【题型】解答题　【知识点】解析几何　【难度】medium
已知椭圆$E:\dfrac{x^2}{12} + \dfrac{y^2}{b^2} = 1(a > b > 0)$过点$\left(3,\dfrac{\sqrt{3}}{2}\right)$，其右焦点为$F$．过点$F$作与坐标轴都不垂直的直线与椭圆$E$交于$A$, $B$两点，线段$AB$的中点为$M$，$O$为坐标原点，且直线$OM$与直线$l:x = 4$交于点$N$.
\noindent (1)求椭圆$E$的标准方程;
\noindent (2)若$\overrightarrow{OM} = 2\overrightarrow{MN}$，求直线$AB$的方程;
\noindent (3)是否存在实数$\lambda$，使得$|\overrightarrow{AN}| = \lambda |\overrightarrow{FA} + \overrightarrow{FN}|$恒成立？若存在，求实数$\lambda$的值；若不存在，请说明理由.

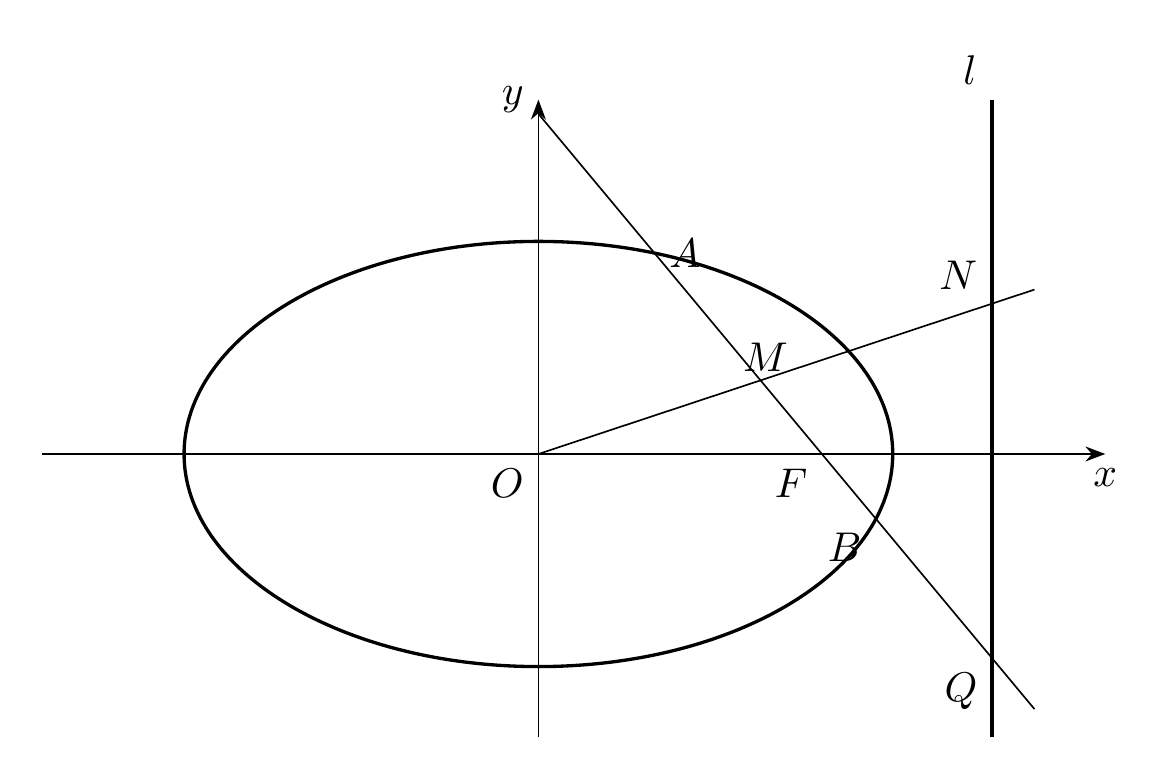
【解答】
\noindent 【答案】(1)$\dfrac{x^2}{12} + \dfrac{y^2}{3} = 1$

\noindent (2)$y = \pm \sqrt{2}(x - 3)$

\noindent (3)存在；$\lambda = 1$

\vspace{1em}

\noindent 【分析】(1) 将已知点的坐标代入题干中所给的方程，可得答案；

\noindent (2) 根据向量的数乘，可得中点的横坐标，利用点差法，建立直线斜率与中点坐标的等量关系，结合直线斜率的公式，建立方程，解得中点坐标以及斜率，再利用点斜式方程，可得答案

\noindent (3) 由（2）可得直线$OM$的斜率与直线$AB$斜率的等量关系，求得点$N$的坐标，从而求得直线$FN$的斜率，根据垂直直线的斜率关系，可得直线$AB$与直线$FN$的位置关系，根据向量加减法的几何意义，可得答案.

\vspace{1em}

\noindent 【详解】(1) 将点$\left(3,\dfrac{\sqrt{3}}{2}\right)$代入$\dfrac{x^2}{12} + \dfrac{y^2}{b^2} = 1$，可得$\dfrac{9}{12} + \dfrac{3}{4b^2} = 1$，解得$b = \sqrt{3}$，故$\dfrac{x^2}{12} + \dfrac{y^2}{3} = 1$.

\noindent (2) 设$A(x_A,y_A)$，$B(x_B,y_B)$，$M(x_M,y_M)$，由$M$为$AB$的中点，则$\begin{cases} x_A + x_B = 2x_M \\ y_A + y_B = 2y_M \end{cases}$，

\noindent 分别将$A(x_A,y_A)$，$B(x_B,y_B)$代入$\dfrac{x^2}{12} + \dfrac{y^2}{3} = 1$，则$\begin{cases} \dfrac{x_A^2}{12} + \dfrac{y_A^2}{3} = 1 \\ \dfrac{x_B^2}{12} + \dfrac{y_B^2}{3} = 1 \end{cases}$，

\noindent 两式相减可得$\dfrac{x_A^2 - x_B^2}{12} + \dfrac{y_A^2 - y_B^2}{3} = 0$，整理可得$\dfrac{y_A - y_B}{x_A - x_B} = -\dfrac{x_A + x_B}{y_A + y_B} \cdot \dfrac{3}{12}$，

\noindent 由$\overrightarrow{OM} = 2\overrightarrow{MN}$，则$x_M = \dfrac{2}{3} \times 4 = \dfrac{8}{3}$，设直线$AB$的斜率为$k$，

\noindent 由图可知直线$AB$过$F$，由（1）易知$F(3,0)$，则$k = \dfrac{y_M - 0}{x_M - 3} = -3y_M$，

\noindent 可得$-3y_M = -\dfrac{x_M}{y_M} \times \dfrac{1}{4} = -\dfrac{2}{3y_M}$，解得$y_M = \pm \dfrac{\sqrt{2}}{3}$，则$k = \pm \sqrt{2}$，

\noindent 所以直线$AB$的方程为$y = \pm \sqrt{2}(x - 3)$.

\noindent (3) 由（2）易知$\dfrac{y_A - y_B}{x_A - x_B} \cdot \dfrac{y_A + y_B}{x_A + x_B} = -\dfrac{1}{4}$，则$k \cdot \dfrac{y_M}{x_M} = -\dfrac{1}{4}$，即$\dfrac{y_M - 0}{x_M - 0} = -\dfrac{1}{4k}$.

\noindent 故直线$OM$的方程为$y = -\dfrac{1}{4k}x$，将$x = 4$代入$y = -\dfrac{1}{4k} \cdot 4 = -\dfrac{1}{k}$，可得$N\left(4, -\dfrac{1}{k}\right)$，

\noindent 由$F(3,0)$，则直线$FN$的斜率为$\dfrac{-\dfrac{1}{k} - 0}{4 - 3} = -\dfrac{1}{k}$，由$k \cdot \left(-\dfrac{1}{k}\right) = -1$，则$FN \perp AB$，

\noindent 由$\overrightarrow{AN} = \overrightarrow{FN} - \overrightarrow{FA}$，则易知$|\overrightarrow{FN} - \overrightarrow{FA}| = |\overrightarrow{FN} + \overrightarrow{FA}|$，即$\lambda = 1$.